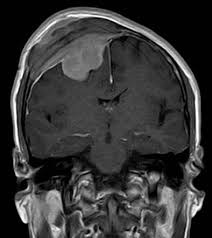
Label: meningioma